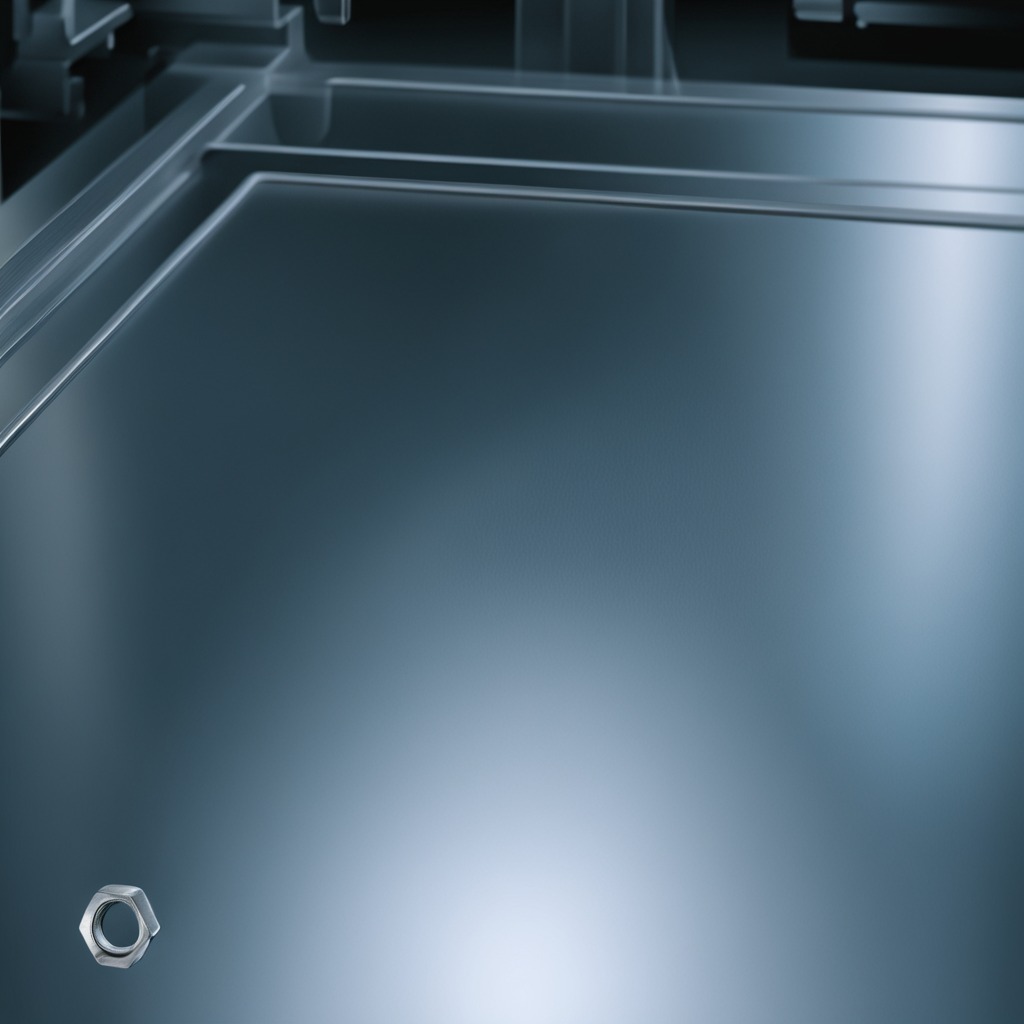
A metal nut lies on a metal table in a machine shop under fluorescent lights.